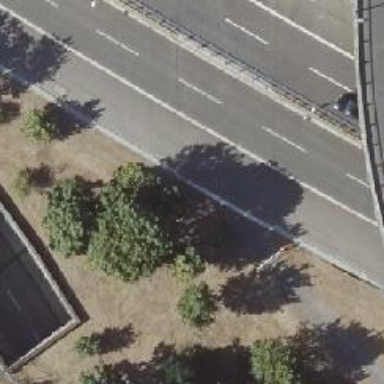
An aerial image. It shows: Tunnel under motorway link.